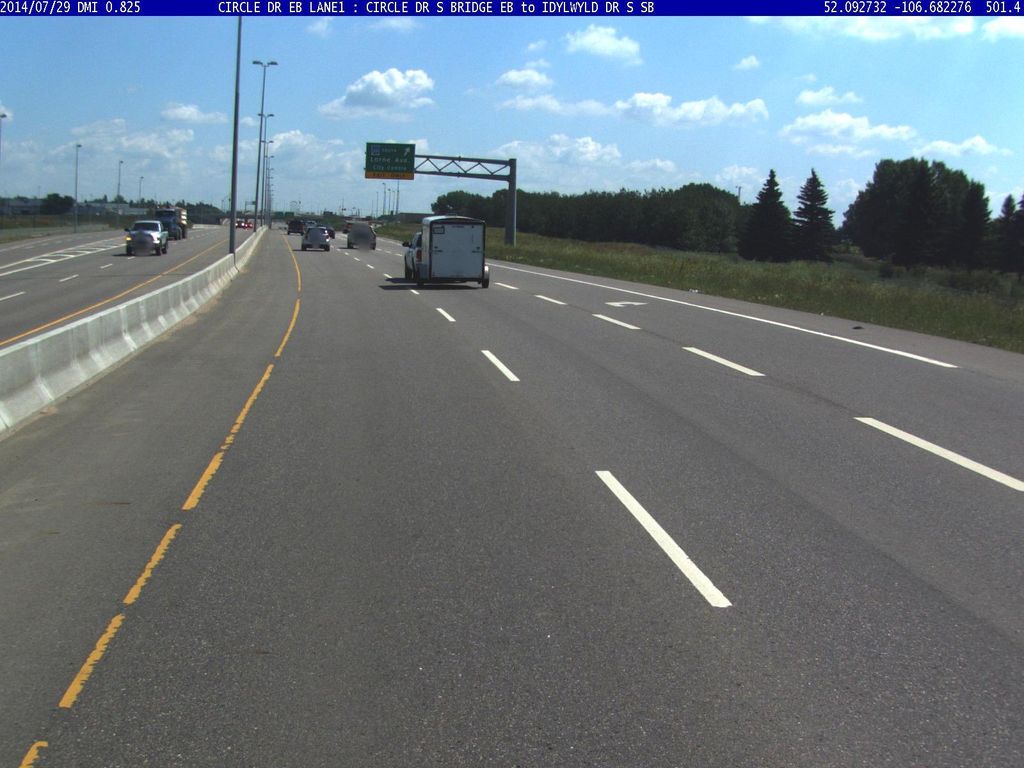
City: saskatoon